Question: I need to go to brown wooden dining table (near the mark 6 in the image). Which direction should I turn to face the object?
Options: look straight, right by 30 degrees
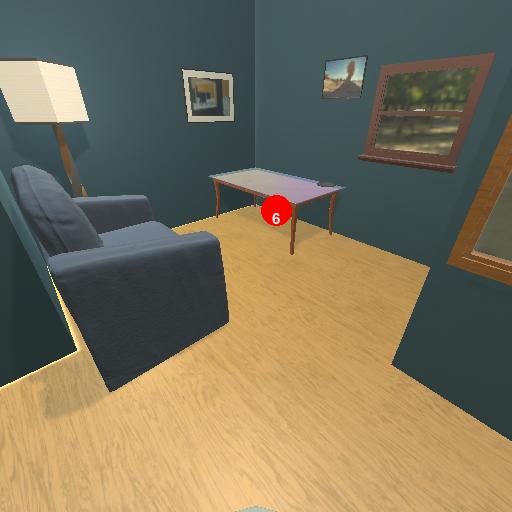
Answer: look straight